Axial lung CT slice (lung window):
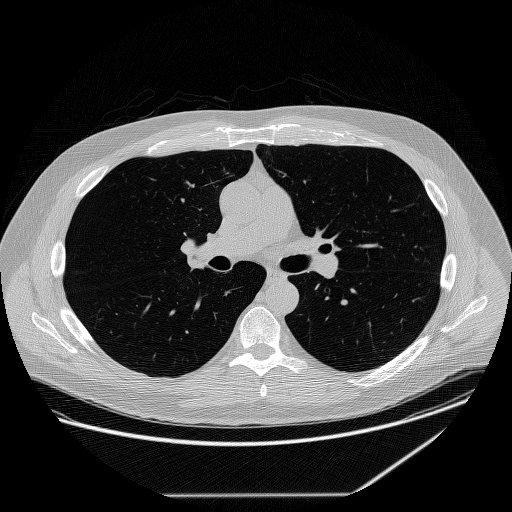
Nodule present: no